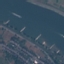
Land use / land cover: River